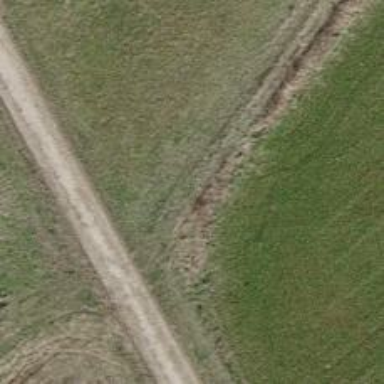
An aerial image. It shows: Track with grade5 tracktype.